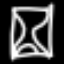
Label: hourglass